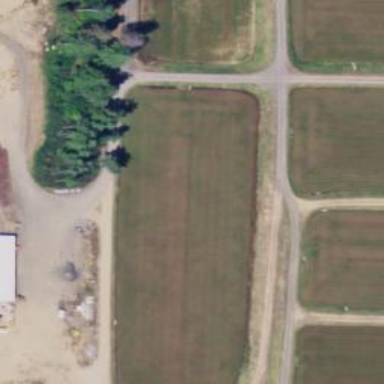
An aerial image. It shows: Farmland where cranberries are grown.